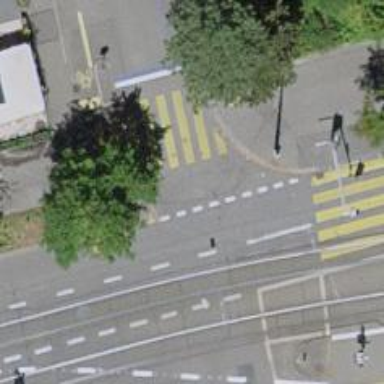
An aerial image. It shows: Asphalt residential road with opposite lane cycleway on the left.